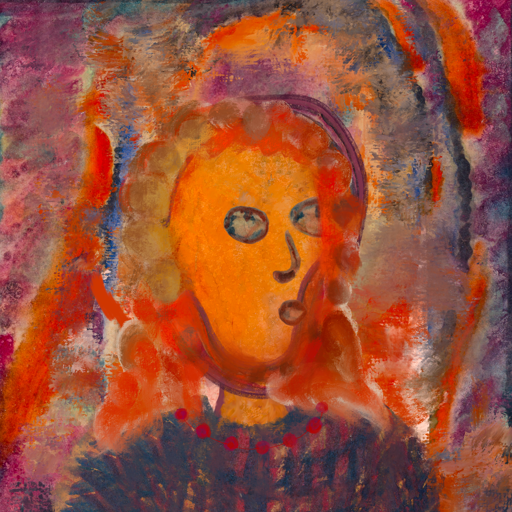
Background: Experience, Head And Neck Side: Hypocrite_w_Hair, Face Side: Orphan, Bust: In_The_Sun, Hair Side: Rupkatha, Head Accessory: Blank, Second Necklace: Blank, Necklace: Irani_3, Baby: Blank